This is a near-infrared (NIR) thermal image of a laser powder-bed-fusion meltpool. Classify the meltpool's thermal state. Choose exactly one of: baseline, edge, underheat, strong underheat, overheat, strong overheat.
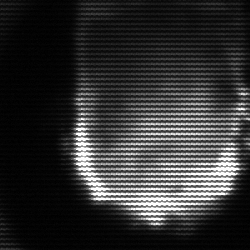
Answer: baseline